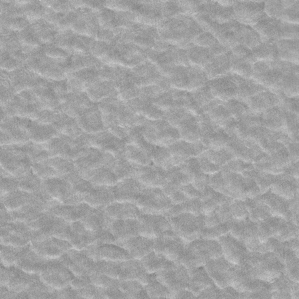
Label: frost